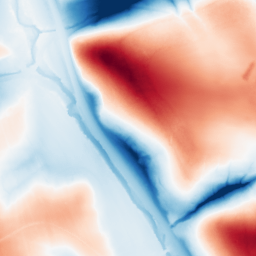
Category: classical
Decomposition family: gaussian_anisotropic
Decomposition parameters: sigma_x: 20
sigma_y: 50
Upsampling method: sinc_blackman
Upsampling parameters: scale: 4
kernel_size: 16
Upsampling scale: 4